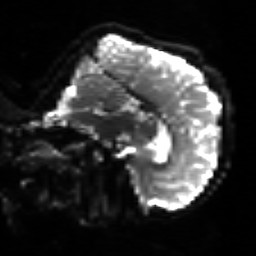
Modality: sbref
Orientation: sagittal
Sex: male
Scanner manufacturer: siemens
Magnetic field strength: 3 T
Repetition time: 5 s
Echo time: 0.071 s